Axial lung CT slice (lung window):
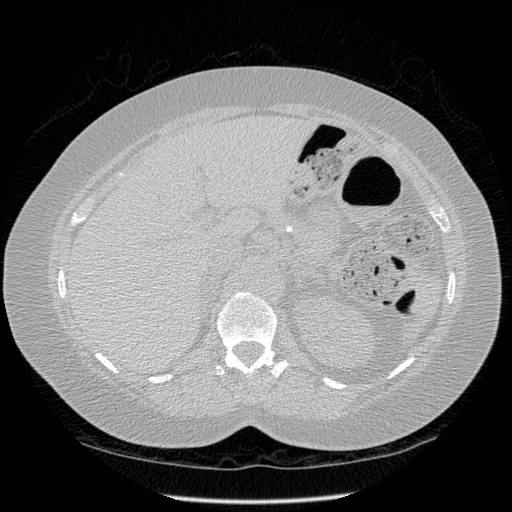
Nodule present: no